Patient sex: M
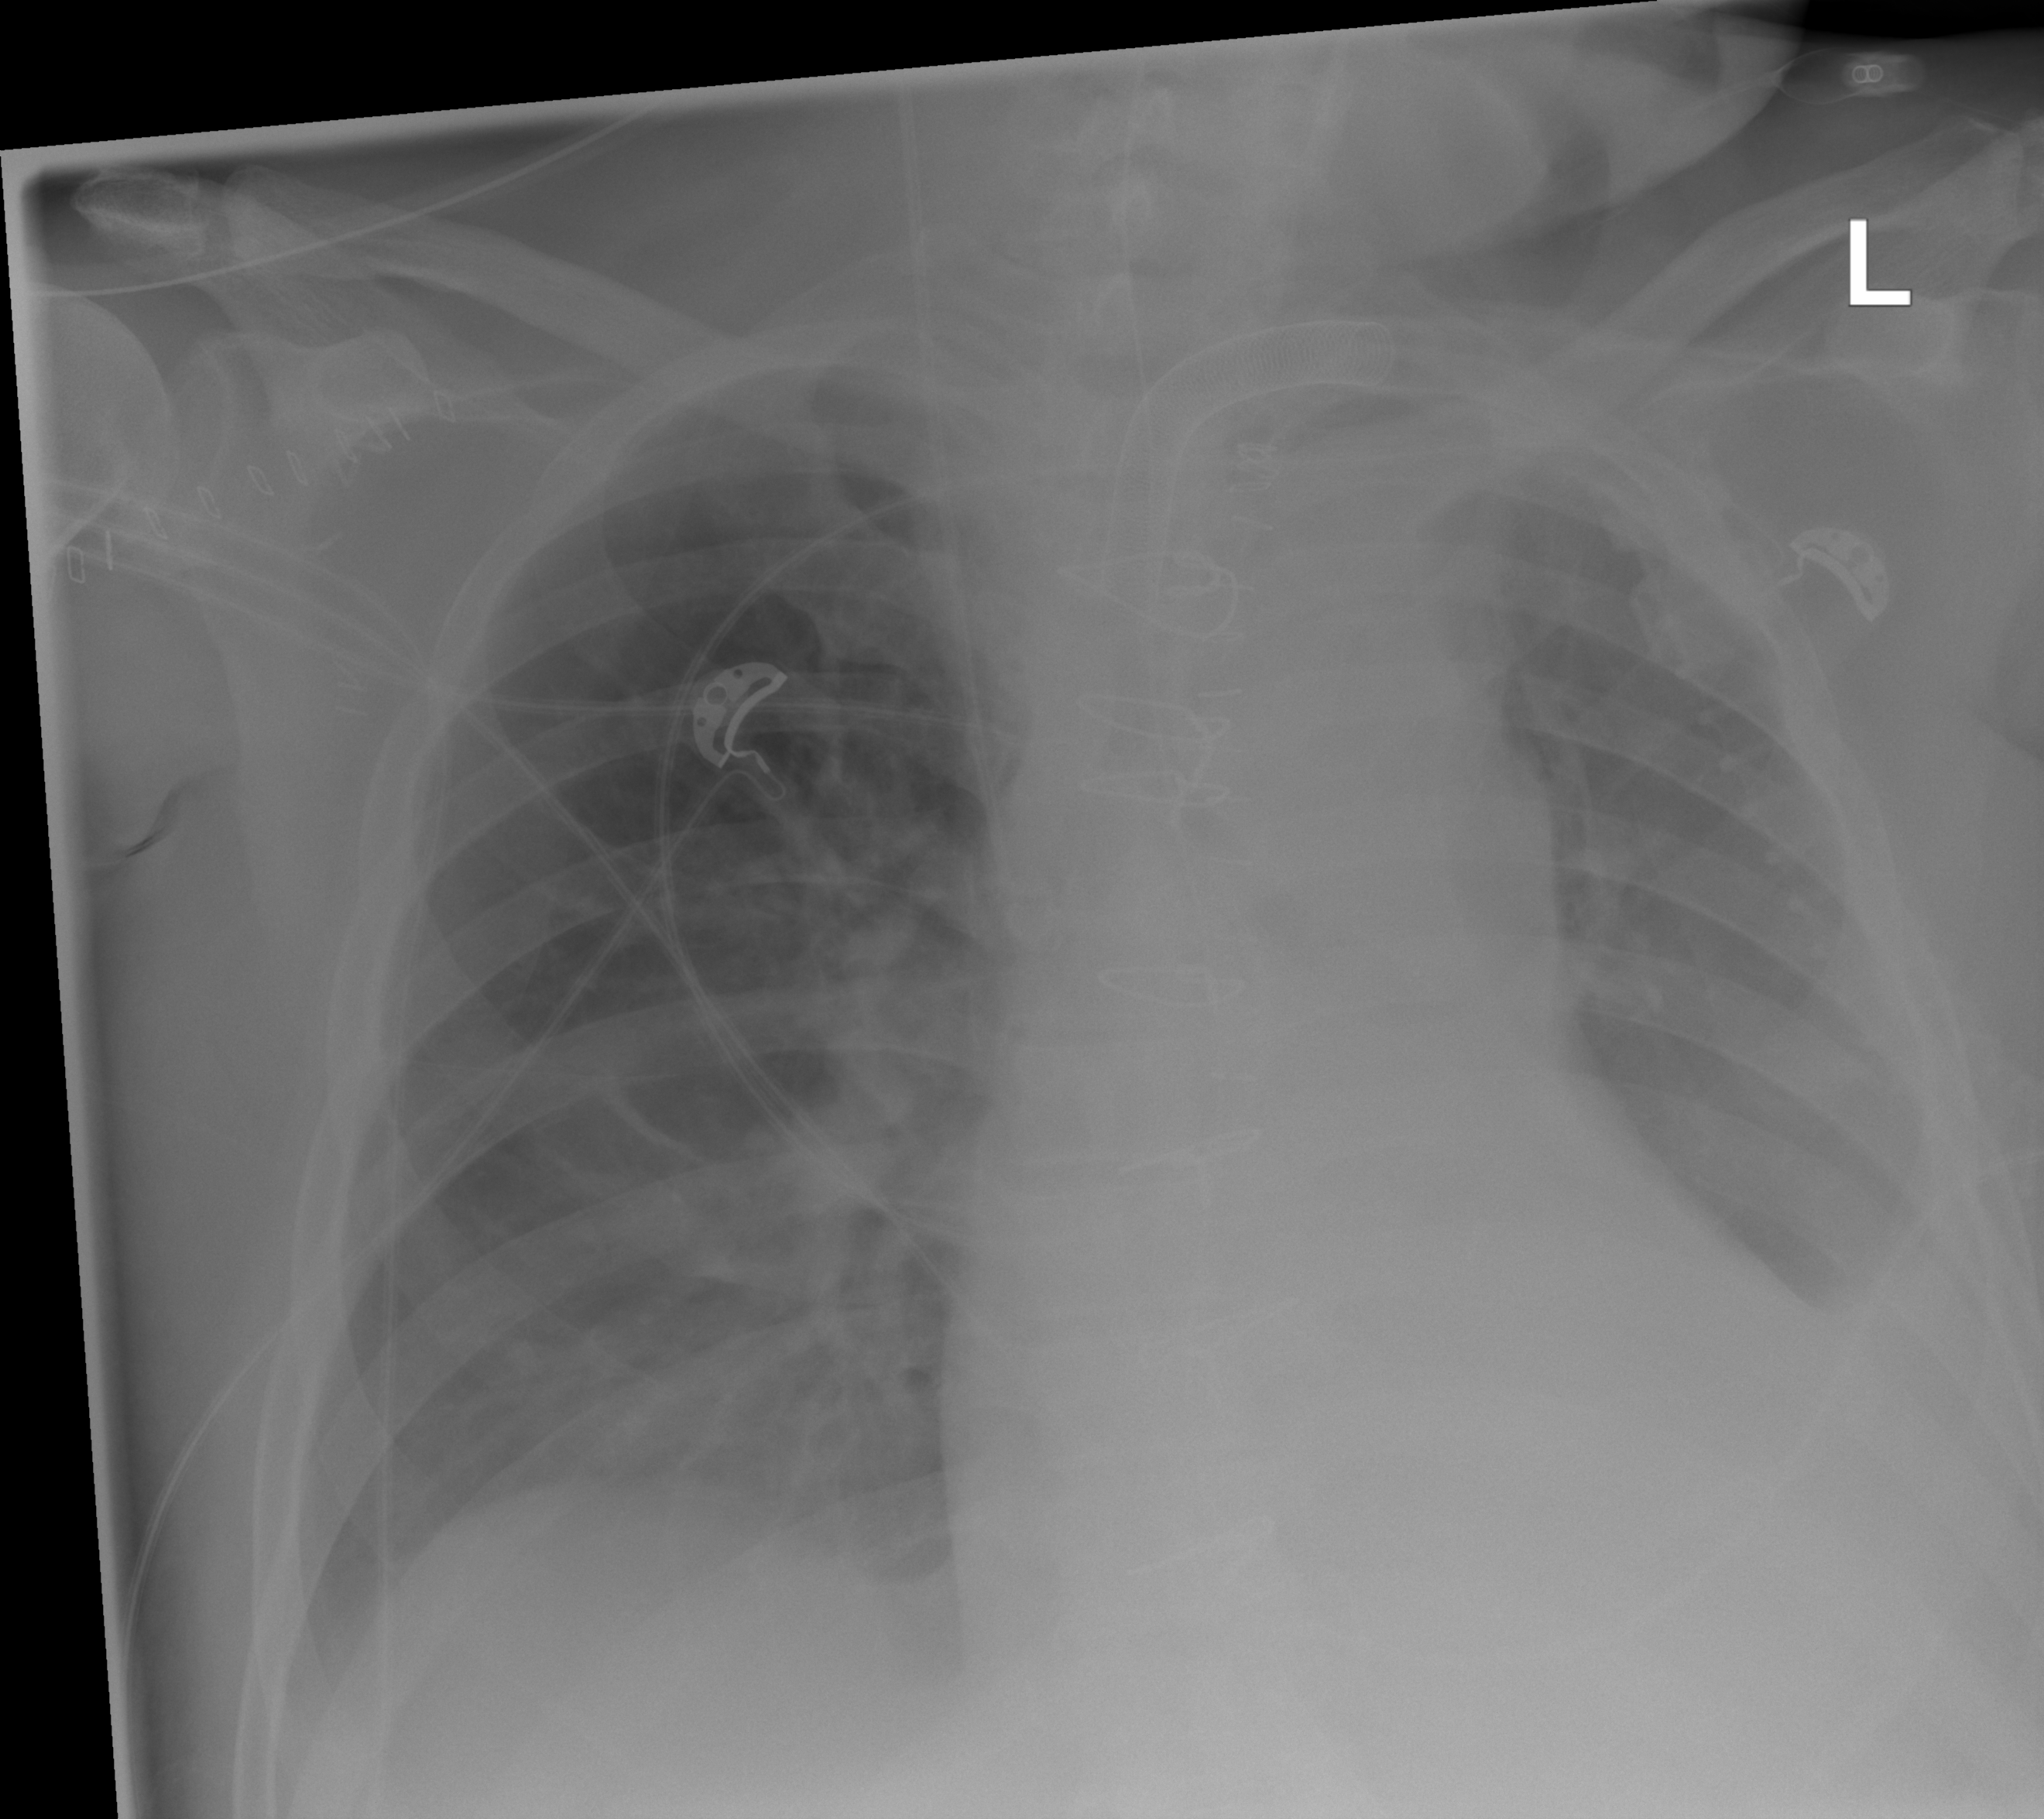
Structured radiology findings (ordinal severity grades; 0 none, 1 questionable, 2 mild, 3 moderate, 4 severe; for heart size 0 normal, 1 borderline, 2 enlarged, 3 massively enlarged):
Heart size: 0
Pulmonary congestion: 0
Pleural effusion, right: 2
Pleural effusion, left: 3
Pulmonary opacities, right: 0
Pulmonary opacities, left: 0
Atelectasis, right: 1
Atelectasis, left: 3